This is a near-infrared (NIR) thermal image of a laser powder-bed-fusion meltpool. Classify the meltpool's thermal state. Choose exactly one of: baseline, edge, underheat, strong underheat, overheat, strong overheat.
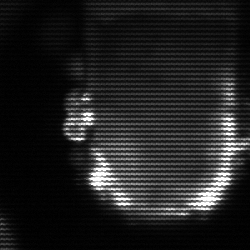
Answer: baseline